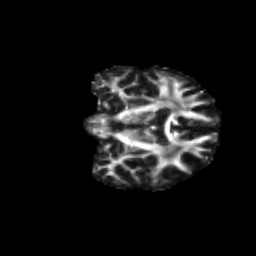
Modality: FA
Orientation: coronal
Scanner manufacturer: siemens
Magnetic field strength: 3 T
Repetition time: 9.2 s
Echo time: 0.084 s